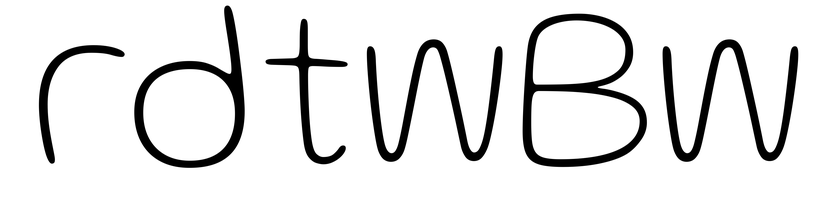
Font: Gluten_Thin